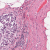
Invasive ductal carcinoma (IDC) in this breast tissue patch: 1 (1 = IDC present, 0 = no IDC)